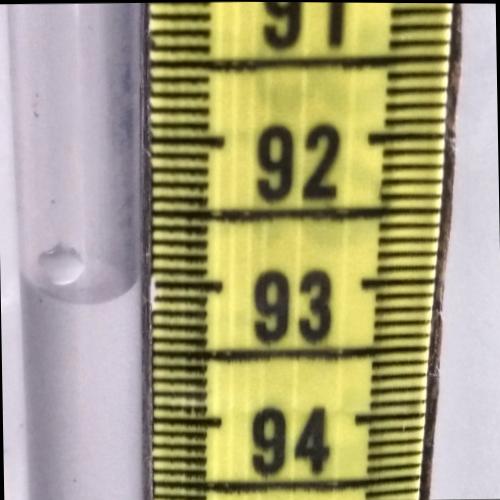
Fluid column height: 93.1 cm